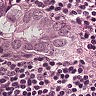
Metastatic tissue present: yes